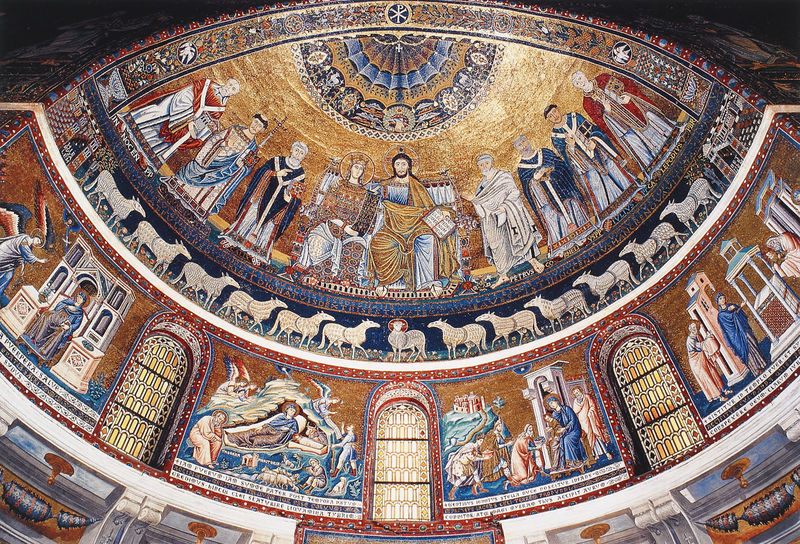
Titel: Apsismosaik
Standort: Rom, S. Maria in Trastevere (EU - I - Latium)
Schlagwörter: blau, sitzen, fenster, bibel, gold, engel, kuppel, thron, throne, gewölbe, mosaik, christus, jesus, rock, apsis, fresko, jünger, lämmer, schafe, fresco, fesnter, antique, dome, apostel, god, christ, sheep, ravenna, agnus dei, niche, byzantine, byzantinische kuppelmalerei, thesaloniki, central building, central church